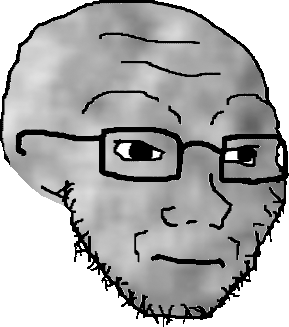
Label: 5_Soyjak